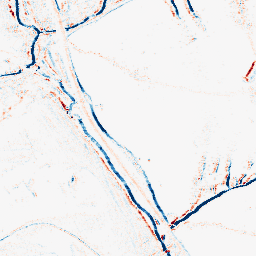
Category: morphological
Decomposition family: morphological_rect
Decomposition parameters: operation: average
width: 5
height: 3
Upsampling method: quartic
Upsampling parameters: scale: 8
Upsampling scale: 8